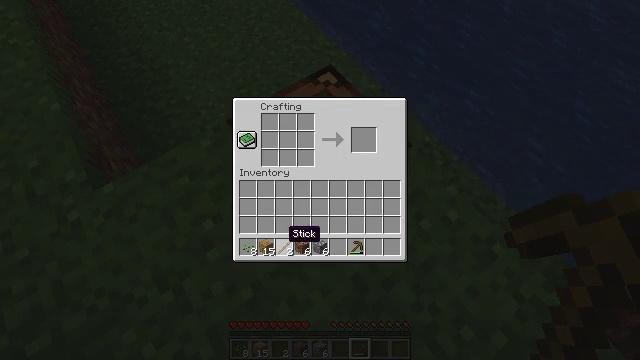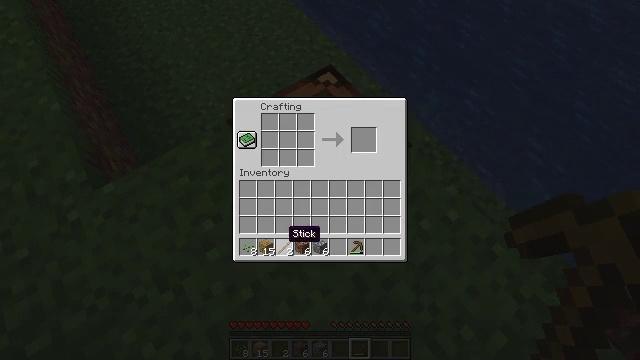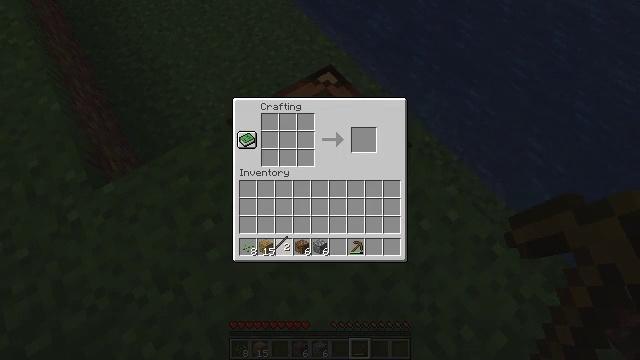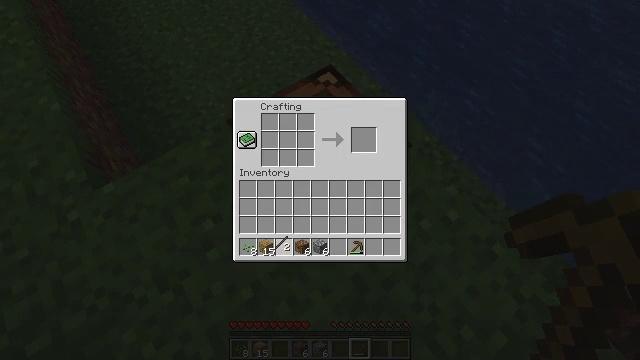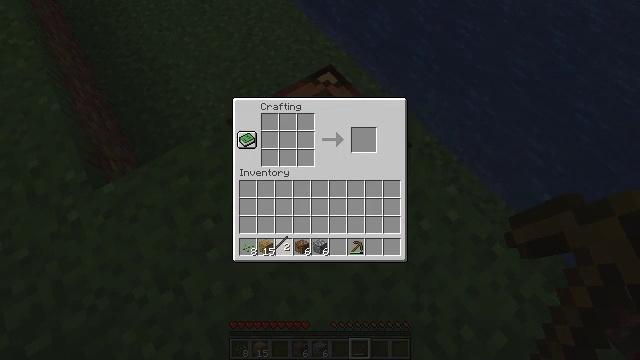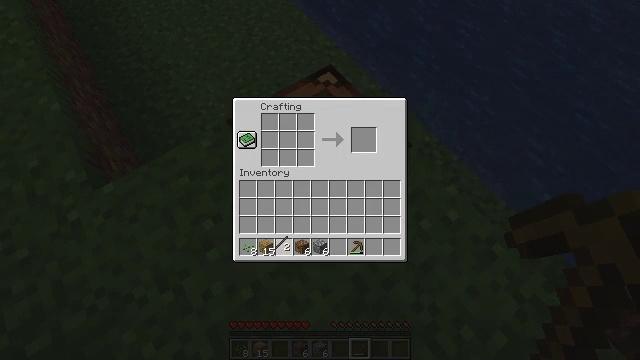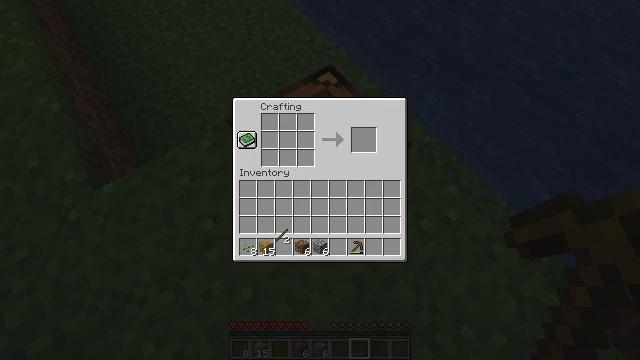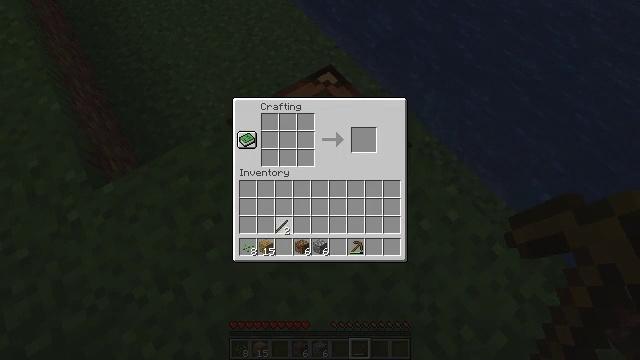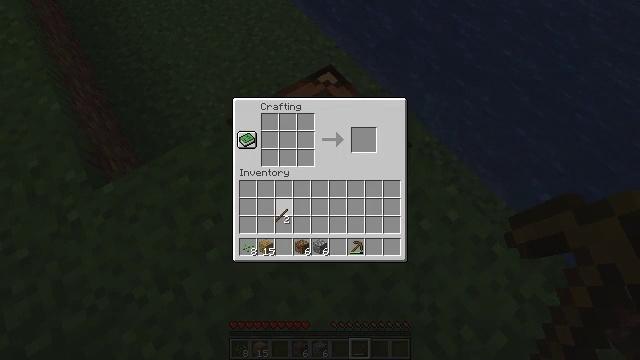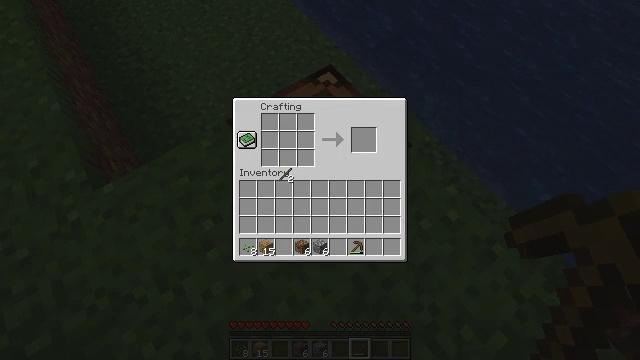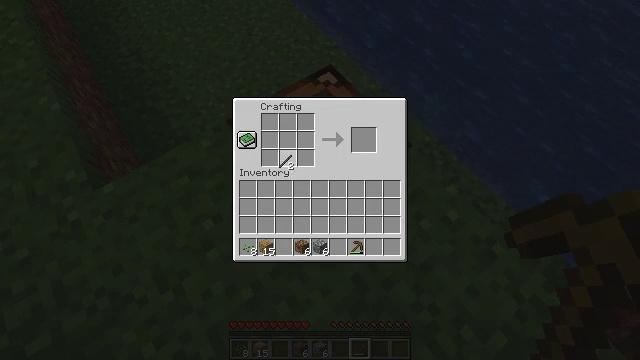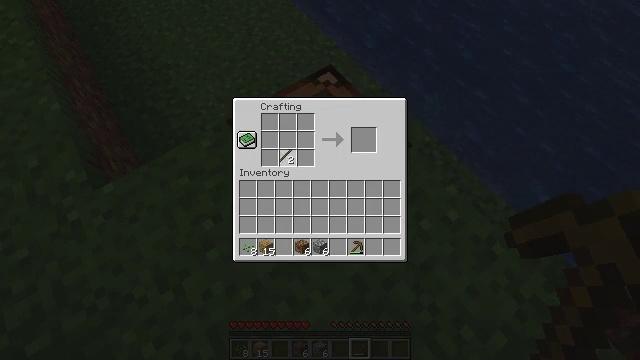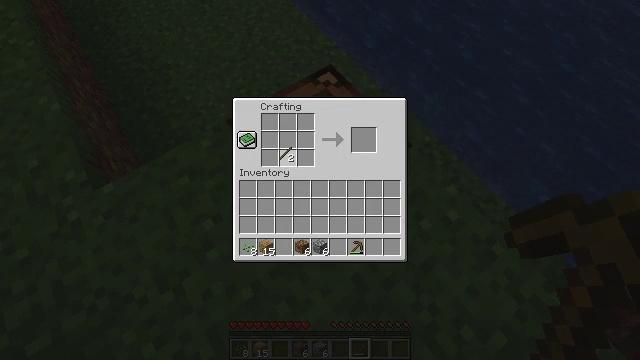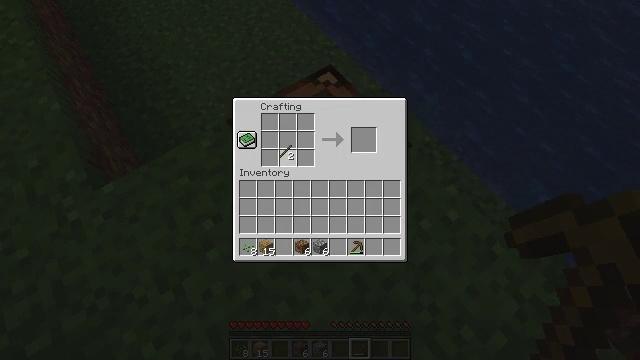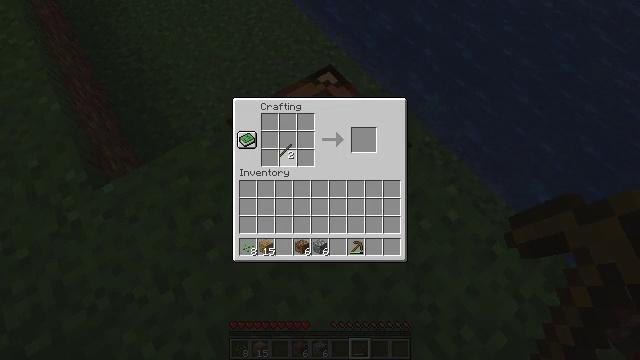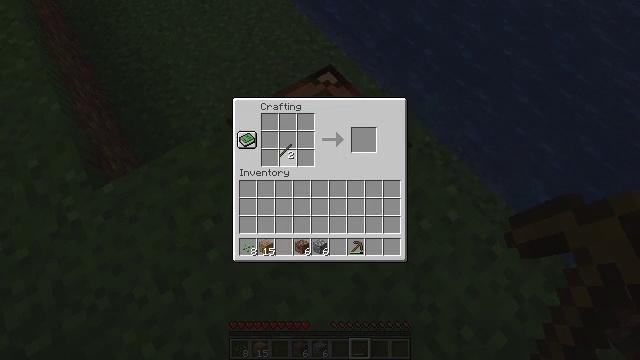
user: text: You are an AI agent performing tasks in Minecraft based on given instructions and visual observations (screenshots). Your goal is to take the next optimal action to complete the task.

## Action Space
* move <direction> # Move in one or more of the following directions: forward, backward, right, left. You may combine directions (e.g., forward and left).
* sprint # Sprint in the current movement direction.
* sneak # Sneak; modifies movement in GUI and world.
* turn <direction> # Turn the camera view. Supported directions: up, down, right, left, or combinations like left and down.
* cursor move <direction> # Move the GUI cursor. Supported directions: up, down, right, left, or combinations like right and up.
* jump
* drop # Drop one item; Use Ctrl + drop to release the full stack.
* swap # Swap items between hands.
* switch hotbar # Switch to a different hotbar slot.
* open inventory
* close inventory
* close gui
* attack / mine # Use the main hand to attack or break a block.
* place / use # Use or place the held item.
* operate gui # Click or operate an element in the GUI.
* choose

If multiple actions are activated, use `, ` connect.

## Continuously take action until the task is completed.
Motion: motion action
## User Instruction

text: Open a crafting table and craft the stone axe.
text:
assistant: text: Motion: no_op
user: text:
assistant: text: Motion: operate gui
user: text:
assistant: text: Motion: operate gui
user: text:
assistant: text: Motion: operate gui
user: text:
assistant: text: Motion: no_op
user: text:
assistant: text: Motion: cursor move up
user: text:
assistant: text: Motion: cursor move up
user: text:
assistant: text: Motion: cursor move up
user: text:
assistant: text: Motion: cursor move up
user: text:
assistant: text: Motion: cursor move up
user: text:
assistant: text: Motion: no_op
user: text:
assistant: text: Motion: no_op
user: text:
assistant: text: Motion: no_op
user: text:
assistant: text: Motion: no_op
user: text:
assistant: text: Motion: no_op
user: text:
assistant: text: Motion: no_op
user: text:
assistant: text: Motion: no_op
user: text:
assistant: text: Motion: no_op
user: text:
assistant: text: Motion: operate gui
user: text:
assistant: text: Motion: operate gui
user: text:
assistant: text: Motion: operate gui
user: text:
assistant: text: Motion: cursor move up, operate gui
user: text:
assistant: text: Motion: operate gui
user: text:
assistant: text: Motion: operate gui
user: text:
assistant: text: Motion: operate gui
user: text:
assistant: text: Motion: operate gui
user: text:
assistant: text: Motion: operate gui
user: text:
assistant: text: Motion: no_op
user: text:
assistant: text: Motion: cursor move right
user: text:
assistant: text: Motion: cursor move right and down